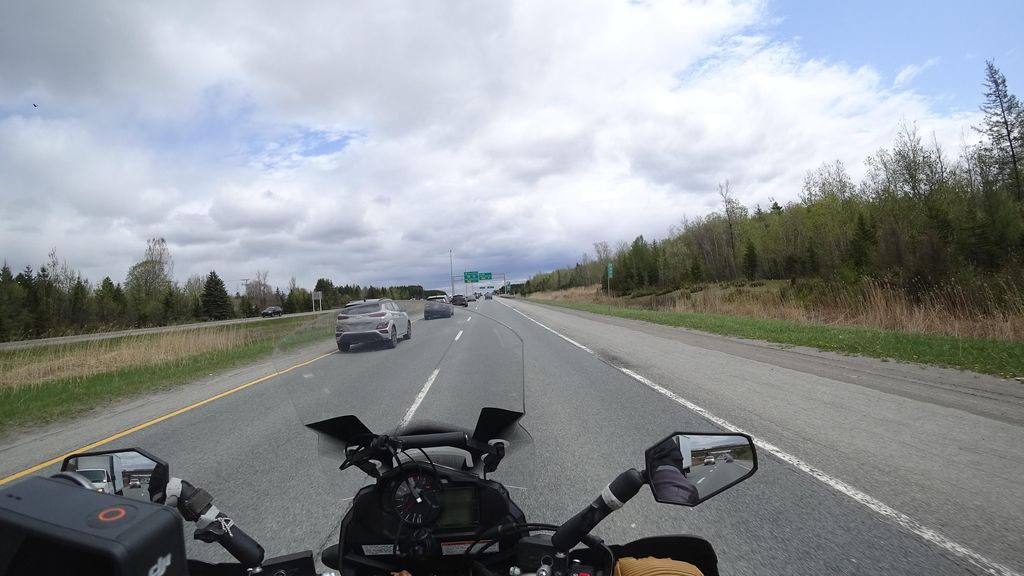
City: quebec_city